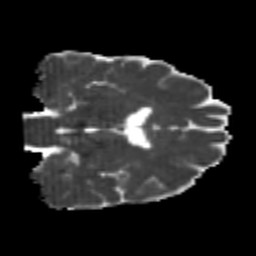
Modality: MD
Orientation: coronal
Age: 24
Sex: male
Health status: healthy
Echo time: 0.074 s